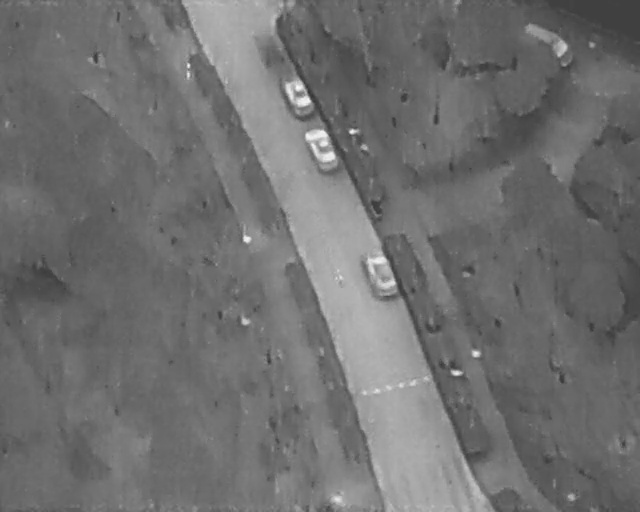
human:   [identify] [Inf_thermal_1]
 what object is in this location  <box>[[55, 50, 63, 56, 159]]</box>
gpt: <ref>1 medium car at the center</ref>